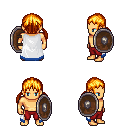
a pixel art fantasy rpg character, male body template, human, tanned skin, white trimmed cape, red pants, light blonde twin-tailed hairstyle, shield, four views (front, back, left, right), 2x2 character sprite sheet, small pixel art, hard edges, no anti-aliasing